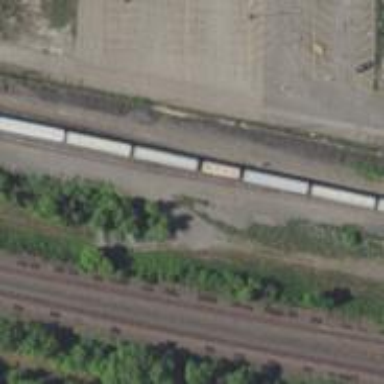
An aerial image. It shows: Railway yard in service.